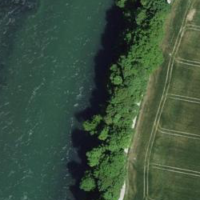
EUNIS habitat code: 15
Species observed at this site:
Prunus spinosa